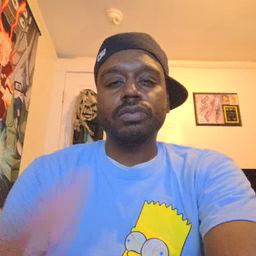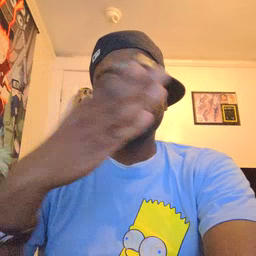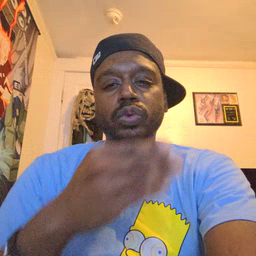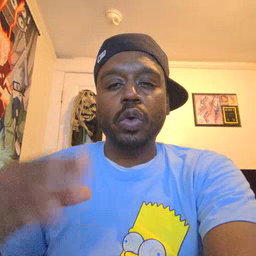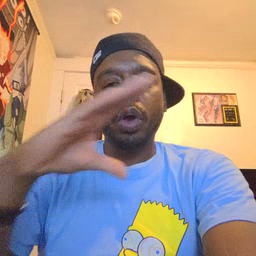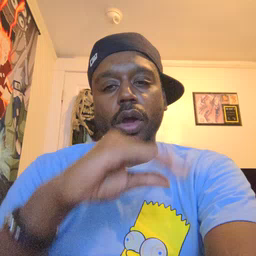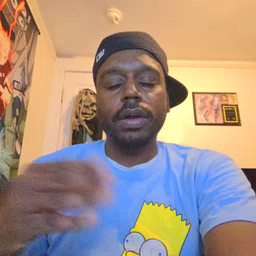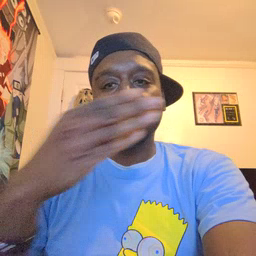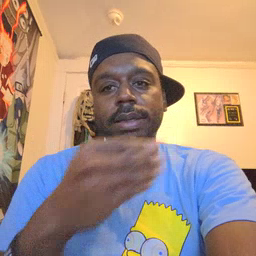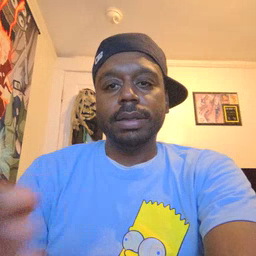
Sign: story